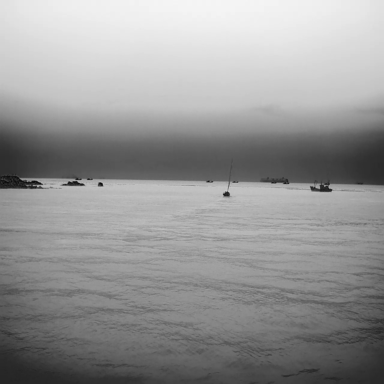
There are eight objects shown in the infrared image, including a sailboat, and seven bulk_carriers.